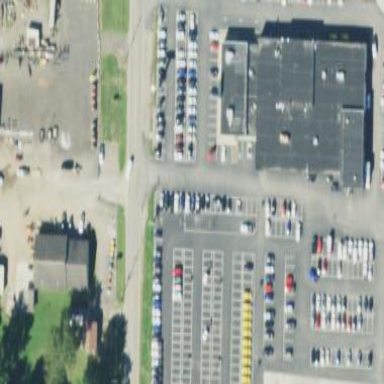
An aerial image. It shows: Parking area.